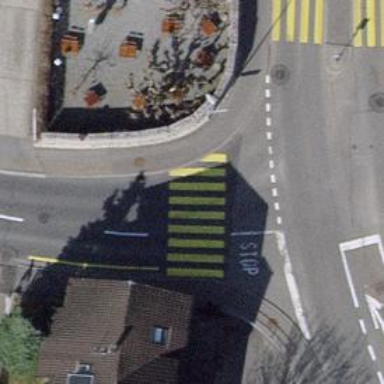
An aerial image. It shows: Marked crossing with zebra stripes on the road.